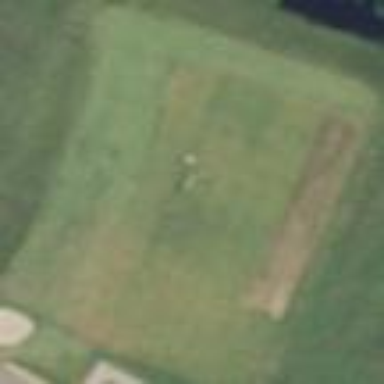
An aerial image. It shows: Golf tee on grassy land.